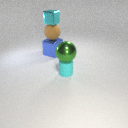
small cyan metal cube above large blue metal cube